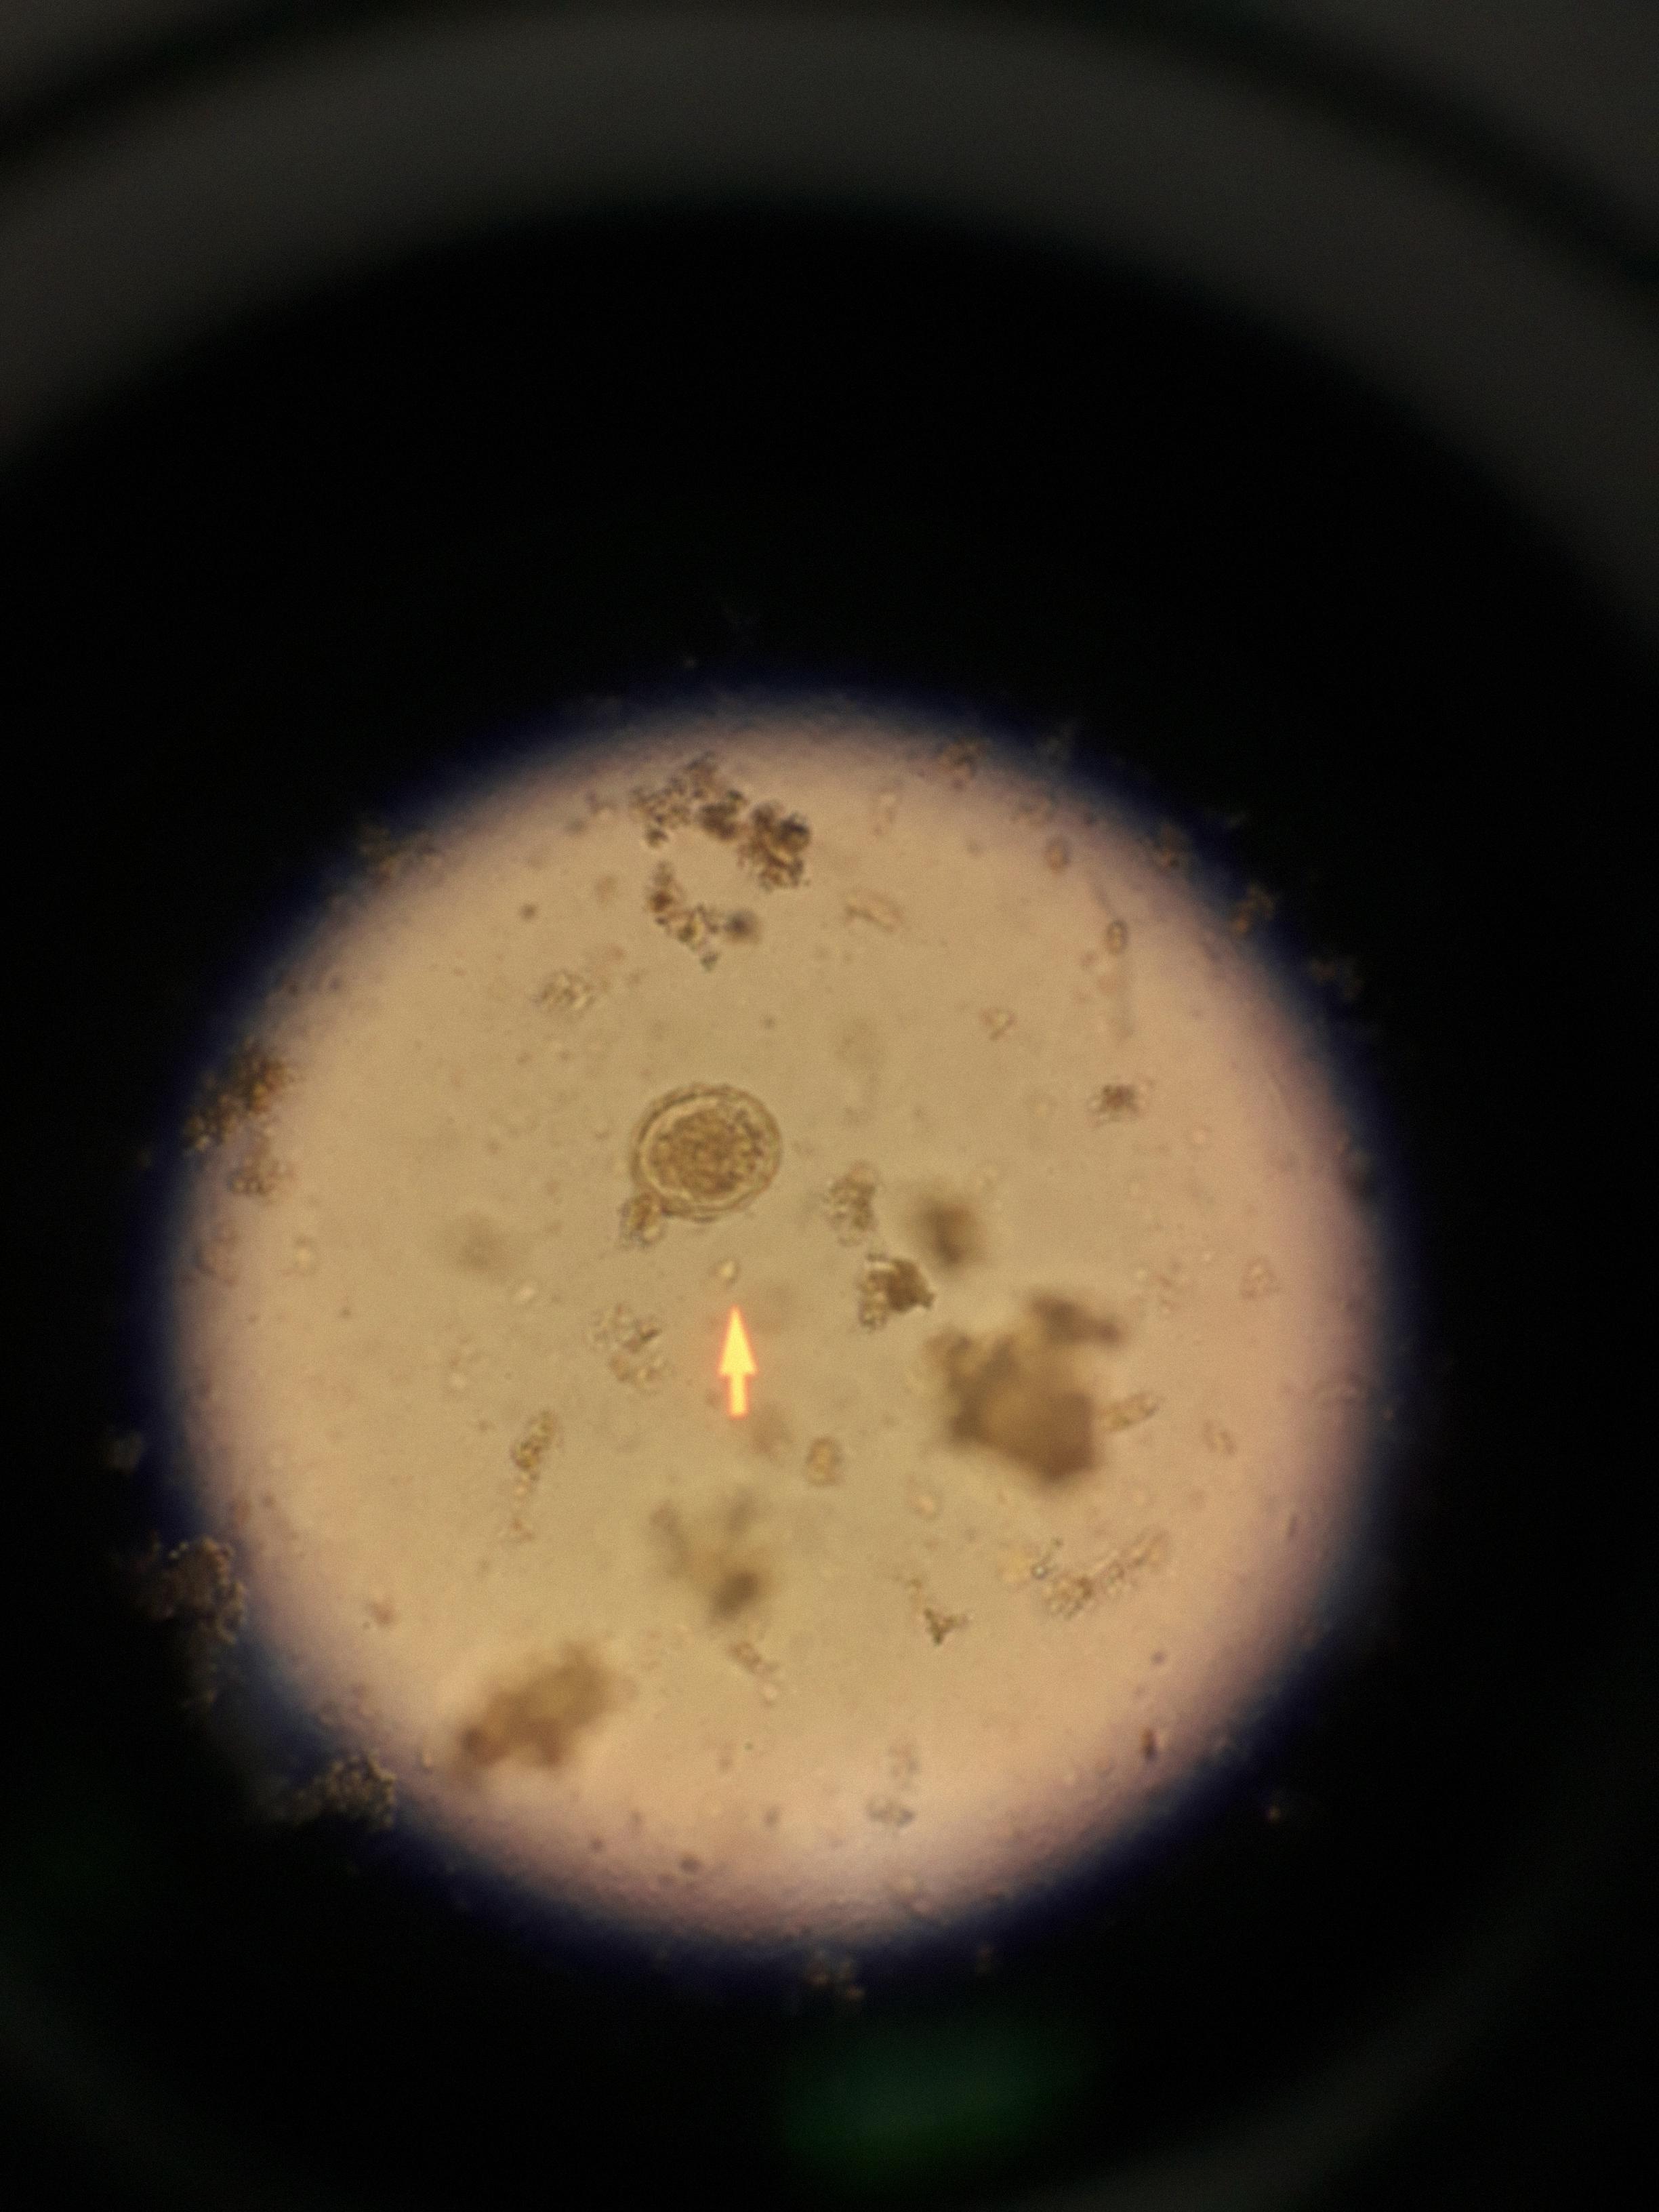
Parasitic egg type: Ascaris lumbricoides